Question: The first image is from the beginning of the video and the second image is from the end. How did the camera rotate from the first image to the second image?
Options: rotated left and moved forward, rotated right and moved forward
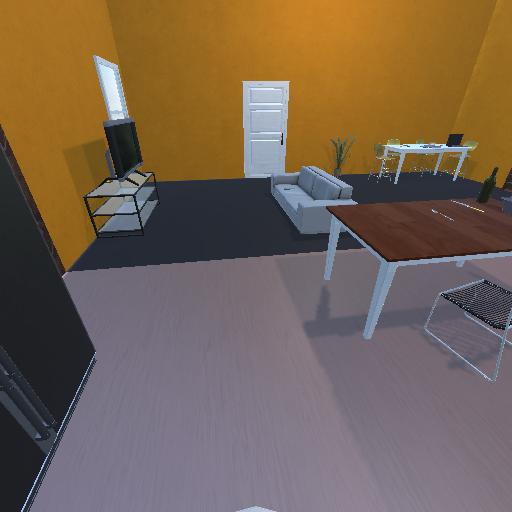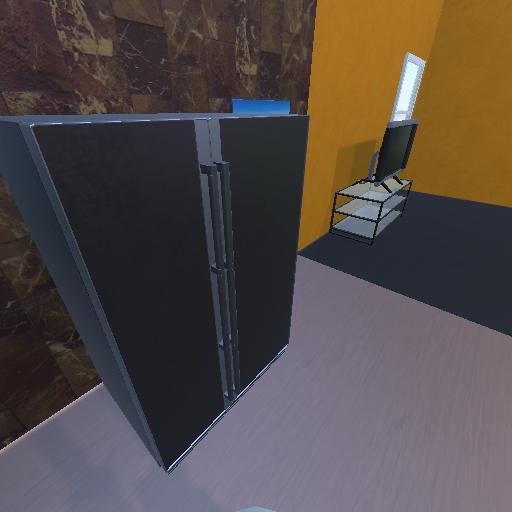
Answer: rotated left and moved forward